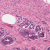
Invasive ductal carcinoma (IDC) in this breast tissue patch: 0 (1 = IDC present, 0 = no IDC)